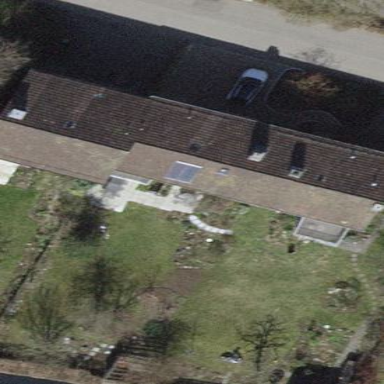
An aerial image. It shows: Semidetached house with gabled roof covered in tiles.